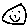
Label: smiley face